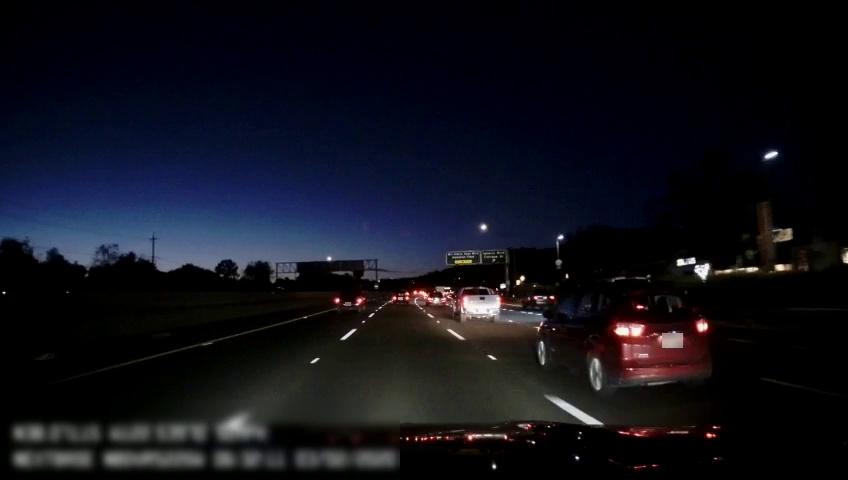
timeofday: Night
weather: Other
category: Drivable Space
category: Vehicles | Truck
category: Vehicles | Car
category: Vehicles | Car
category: Vehicles | Car
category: Vehicles | Car
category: Vehicles | Truck
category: Lanes | Alternate Lane
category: Lanes | Alternate Lane
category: Lanes | Alternate Lane
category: Lanes | Alternate Lane
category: Lanes | Alternate Lane
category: Traffic | Signs
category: Traffic | Signs